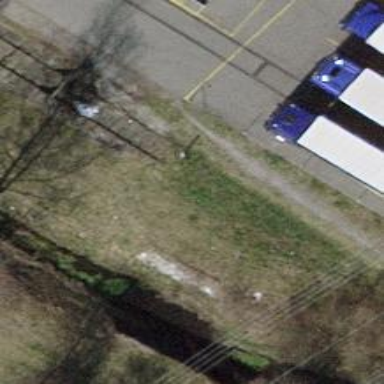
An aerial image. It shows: Railway buffer stop.